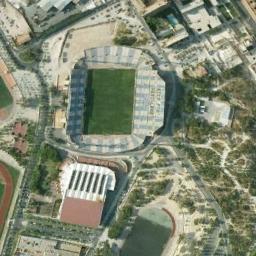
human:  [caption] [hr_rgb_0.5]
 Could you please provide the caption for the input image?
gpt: The square stadium is surrounded by buildings and is surrounded by vegetation .

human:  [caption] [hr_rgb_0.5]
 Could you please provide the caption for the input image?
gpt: Many buildings are next to the stadium .

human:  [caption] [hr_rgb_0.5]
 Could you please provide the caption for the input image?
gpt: There is a green lawn on one side of this stadium .

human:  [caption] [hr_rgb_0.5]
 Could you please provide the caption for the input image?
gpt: The stadium is next to some buildings and trees .

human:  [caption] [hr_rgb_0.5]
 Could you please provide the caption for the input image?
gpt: There are some buildings and green trees around the stadium .